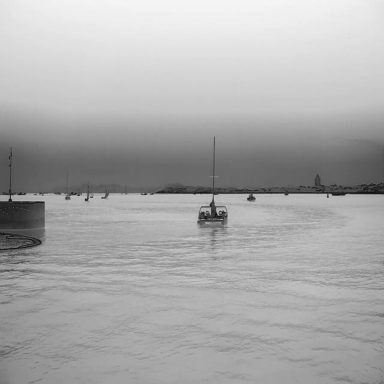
There is a container_ship in the infrared image.